Question: I am developing a web app, in the page developed i am seeing this weird icon at the bottom of the page after the footer
It is not coming in other android or iOS.
Please help in solving why this image is coming only in windows phone browser.
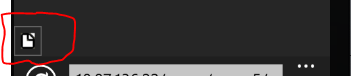
Answer: My issue is solved that image which is not loaded in the page is shown as like that icon in WP browsers, but all the other browsers is neglecting the image tag with no image loaded.